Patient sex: F
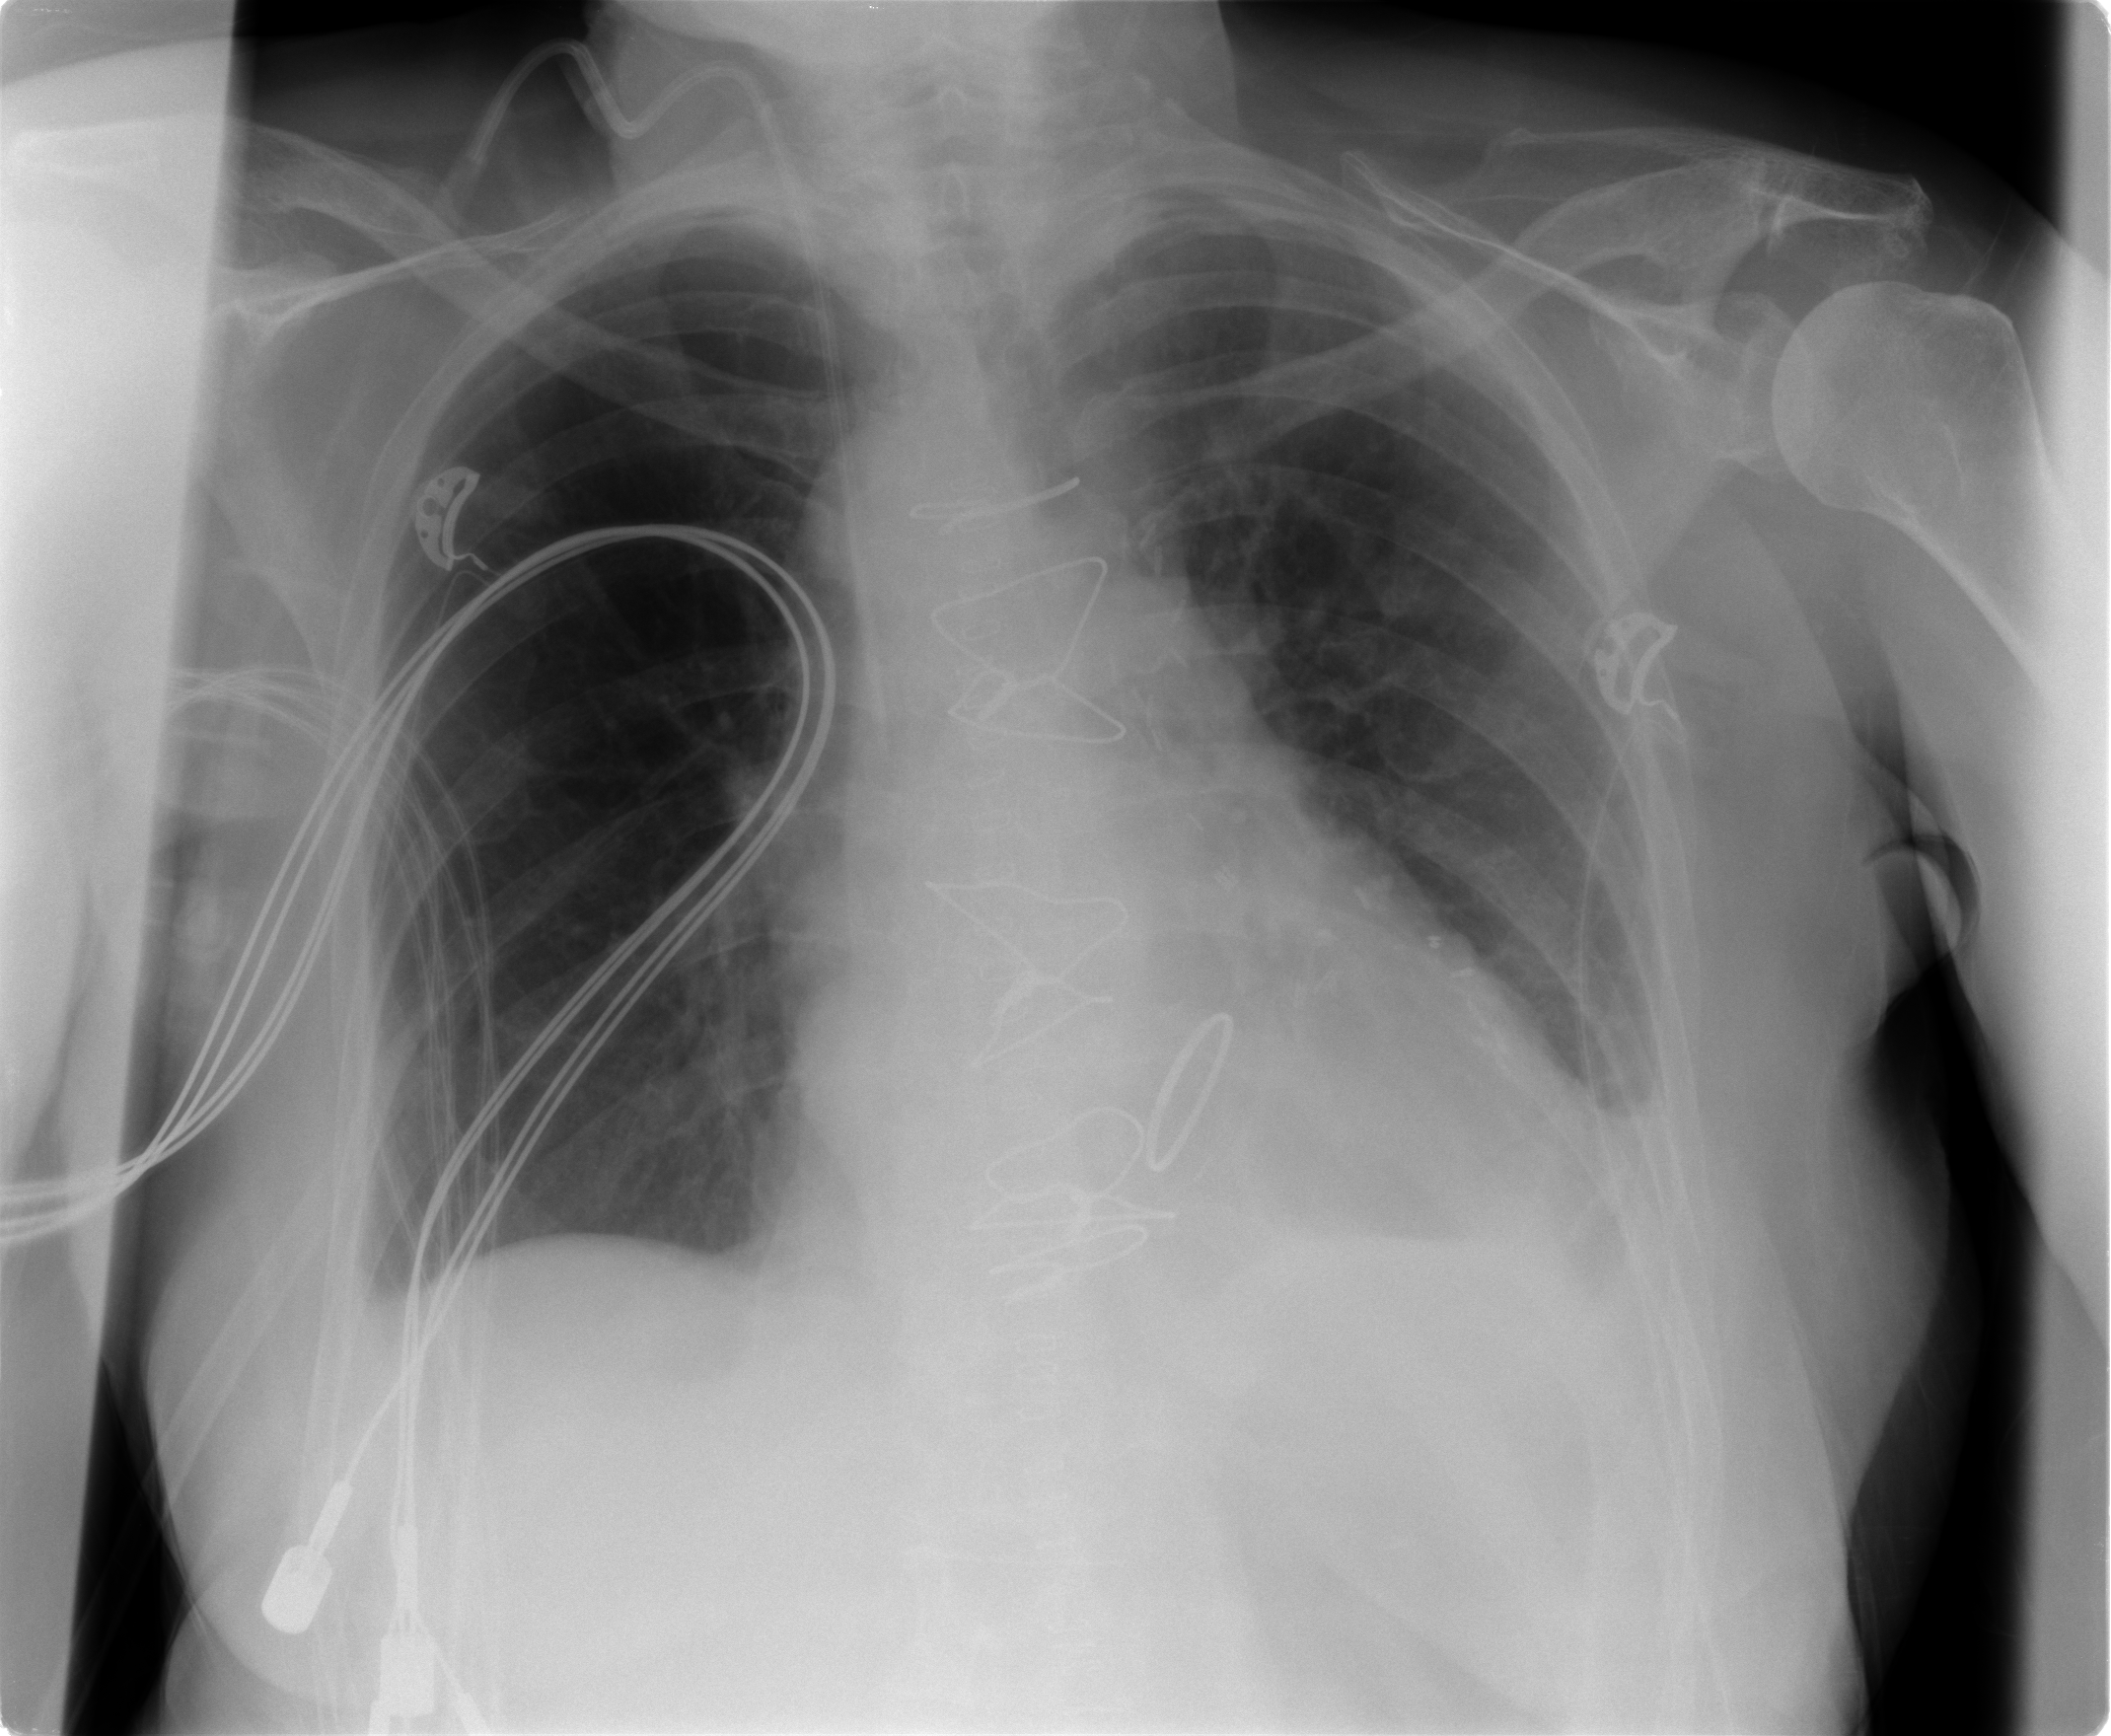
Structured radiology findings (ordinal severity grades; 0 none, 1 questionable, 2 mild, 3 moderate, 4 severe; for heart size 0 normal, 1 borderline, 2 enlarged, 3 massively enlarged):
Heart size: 2
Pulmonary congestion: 0
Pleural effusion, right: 1
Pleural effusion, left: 2
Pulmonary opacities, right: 0
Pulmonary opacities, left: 1
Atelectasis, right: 0
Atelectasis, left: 2